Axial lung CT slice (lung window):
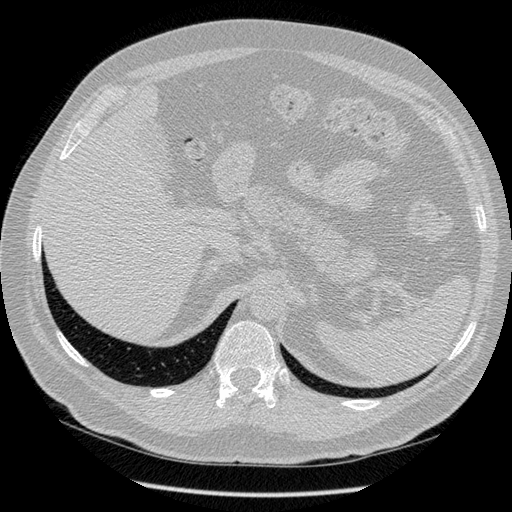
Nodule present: no